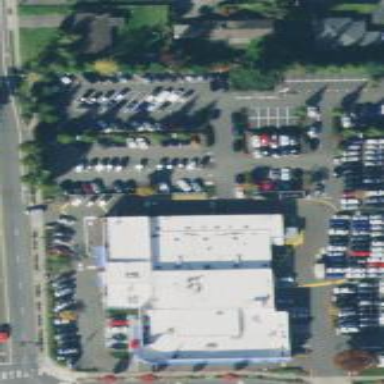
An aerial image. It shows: Car shop building.